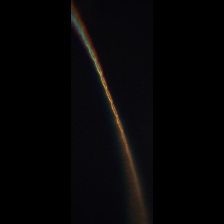
Taxon: Psuedo-nitzschia
Group: Diatoms